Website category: sports
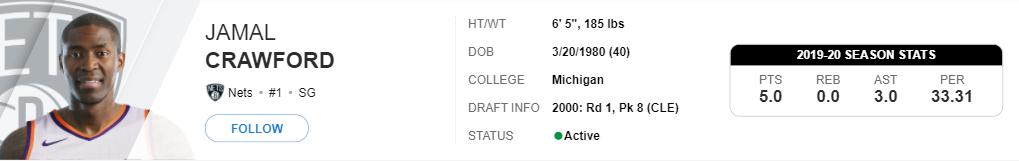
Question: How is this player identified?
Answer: Jamal Crawford

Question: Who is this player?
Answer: Jamal Crawford

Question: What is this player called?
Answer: Jamal Crawford

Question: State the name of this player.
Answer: Jamal Crawford

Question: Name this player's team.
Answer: Nets

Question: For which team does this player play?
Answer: Nets

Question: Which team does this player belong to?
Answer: Nets

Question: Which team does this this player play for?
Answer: Nets

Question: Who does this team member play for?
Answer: Nets

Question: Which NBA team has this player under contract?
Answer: Nets

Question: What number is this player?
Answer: #1

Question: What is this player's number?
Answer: #1

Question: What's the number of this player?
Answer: #1

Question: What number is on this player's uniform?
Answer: #1

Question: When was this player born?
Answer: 3/20/1980

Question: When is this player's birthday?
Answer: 3/20/1980

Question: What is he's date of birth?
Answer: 3/20/1980

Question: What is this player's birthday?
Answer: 3/20/1980

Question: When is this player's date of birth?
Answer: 3/20/1980

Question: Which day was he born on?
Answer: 3/20/1980

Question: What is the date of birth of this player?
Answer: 3/20/1980

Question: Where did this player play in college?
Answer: Michigan

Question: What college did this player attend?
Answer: Michigan

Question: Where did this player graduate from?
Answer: Michigan

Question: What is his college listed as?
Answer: Michigan

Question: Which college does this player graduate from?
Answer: Michigan

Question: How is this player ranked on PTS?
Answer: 5.0

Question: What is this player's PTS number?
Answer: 5.0

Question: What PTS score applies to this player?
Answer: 5.0

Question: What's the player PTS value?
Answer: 5.0

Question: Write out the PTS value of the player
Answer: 5.0

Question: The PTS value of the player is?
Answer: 5.0

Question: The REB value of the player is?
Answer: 0.0

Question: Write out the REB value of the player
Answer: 0.0

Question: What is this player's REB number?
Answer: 0.0

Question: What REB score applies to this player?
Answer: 0.0

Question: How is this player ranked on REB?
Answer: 0.0

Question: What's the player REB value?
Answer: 0.0

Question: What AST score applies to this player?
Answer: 3.0

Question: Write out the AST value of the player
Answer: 3.0

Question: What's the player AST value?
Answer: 3.0

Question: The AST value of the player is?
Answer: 3.0

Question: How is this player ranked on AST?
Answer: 3.0

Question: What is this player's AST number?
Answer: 3.0

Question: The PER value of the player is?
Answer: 33.31

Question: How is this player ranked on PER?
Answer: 33.31

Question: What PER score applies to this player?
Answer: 33.31

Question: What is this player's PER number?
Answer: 33.31

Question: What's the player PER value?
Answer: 33.31

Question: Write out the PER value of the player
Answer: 33.31

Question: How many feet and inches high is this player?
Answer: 6' 5"

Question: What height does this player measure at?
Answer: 6' 5"

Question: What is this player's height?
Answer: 6' 5"

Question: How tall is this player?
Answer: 6' 5"

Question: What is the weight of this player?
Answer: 185 lbs

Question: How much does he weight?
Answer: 185 lbs

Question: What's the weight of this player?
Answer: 185 lbs

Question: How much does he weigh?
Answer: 185 lbs

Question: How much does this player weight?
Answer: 185 lbs